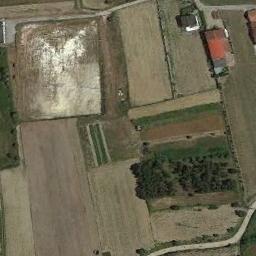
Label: terrace